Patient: sex M, age 60
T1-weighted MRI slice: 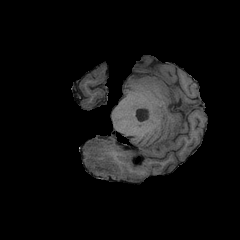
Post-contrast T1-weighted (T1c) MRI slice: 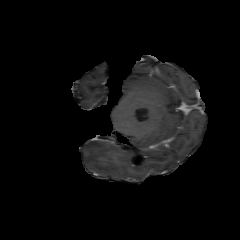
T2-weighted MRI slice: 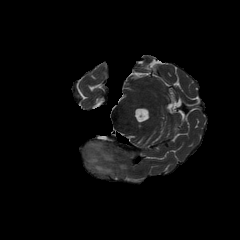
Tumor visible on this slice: yes
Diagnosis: Glioblastoma, IDH-wildtype
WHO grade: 4